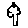
Label: tree